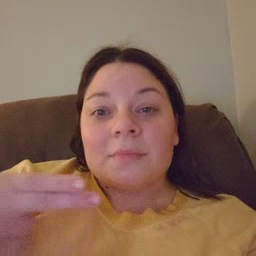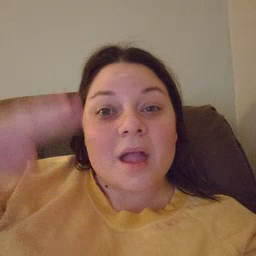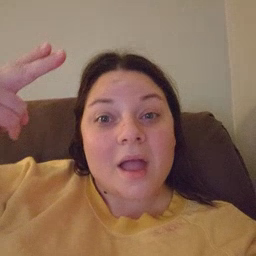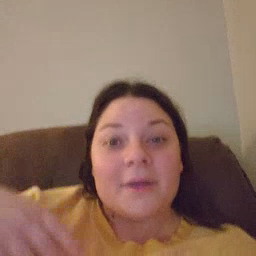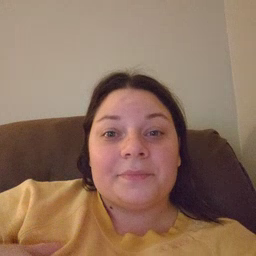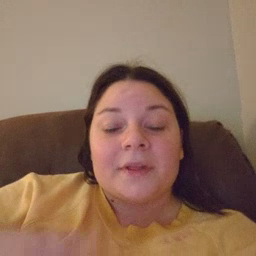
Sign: high